RGB frame:
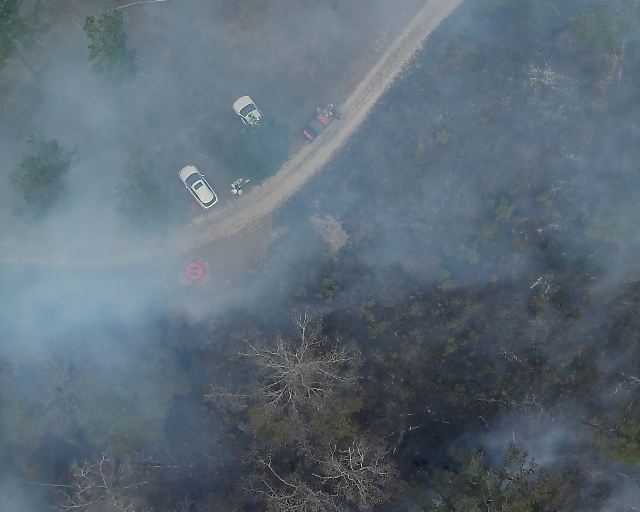
Thermal frame:
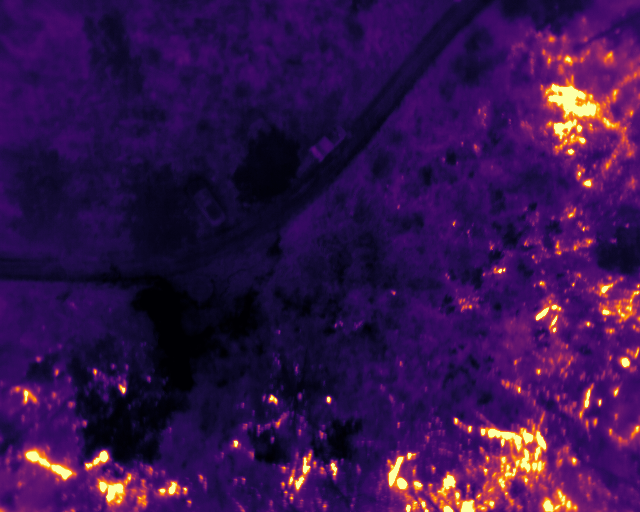
Captured: 2026-02-26 03:11:25
Pixels at or above 80 °C: 7074 (fraction of frame: 0.02159)